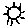
Label: sun